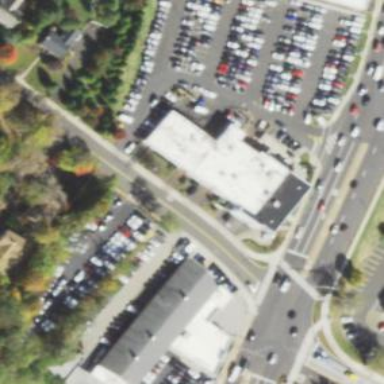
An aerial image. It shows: Car shop building.